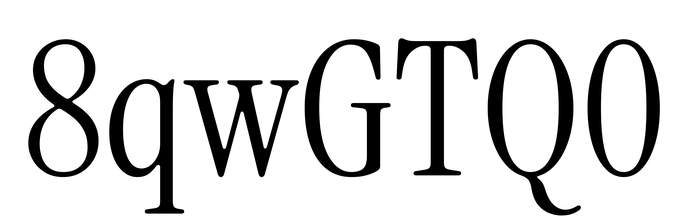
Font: InstrumentSerif-Regular